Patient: sex F, age 35
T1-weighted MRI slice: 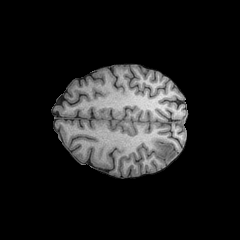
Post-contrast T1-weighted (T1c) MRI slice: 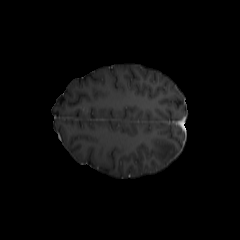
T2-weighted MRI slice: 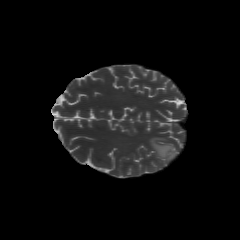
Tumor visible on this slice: yes
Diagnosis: Astrocytoma, IDH-mutant
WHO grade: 2